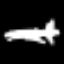
Label: bed